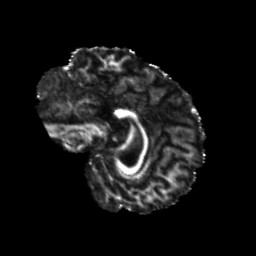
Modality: FA
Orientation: sagittal
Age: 27
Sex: female
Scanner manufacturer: siemens
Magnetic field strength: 3 T
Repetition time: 5.25 s
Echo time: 0.08 s